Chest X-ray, PA view. Patient: 47 years old, sex M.
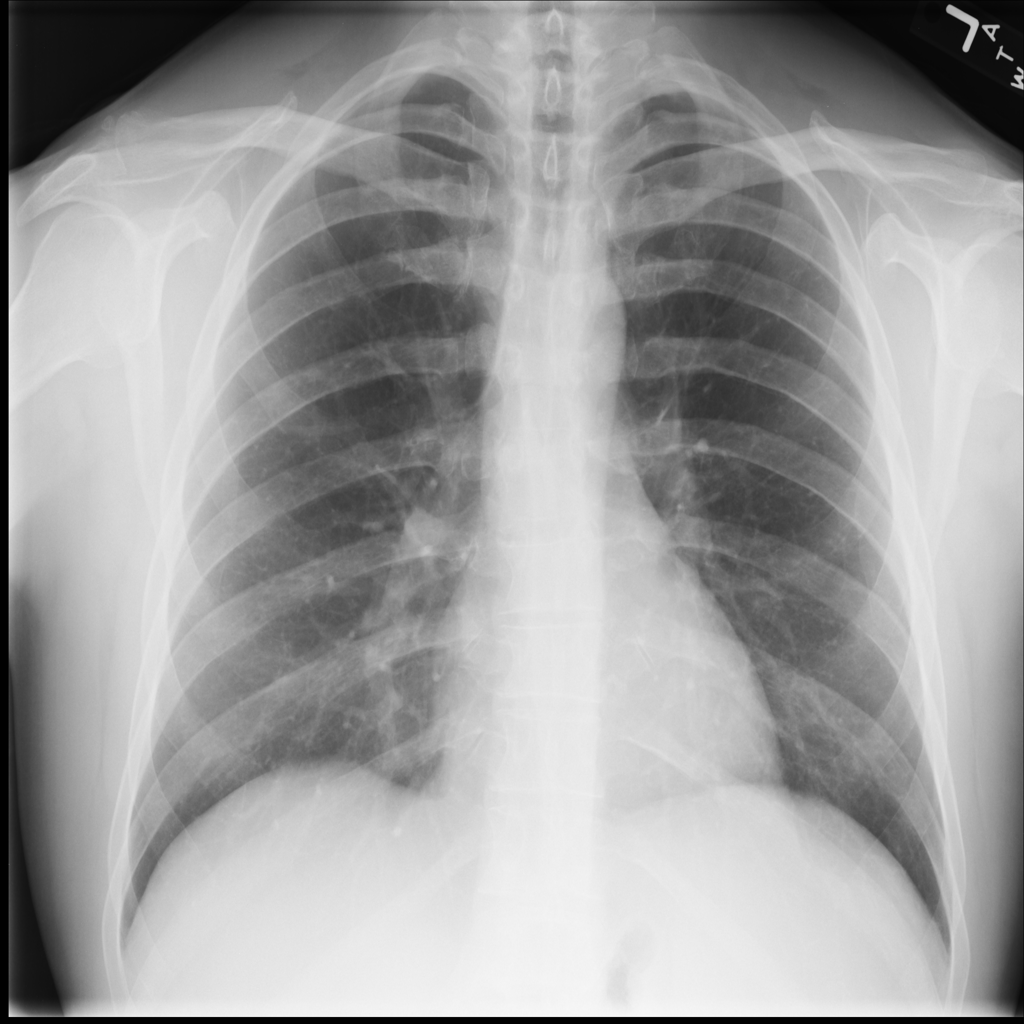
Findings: No Finding